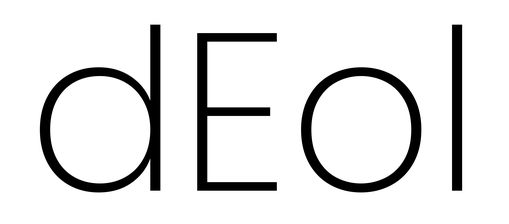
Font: Poppins-ExtraLight